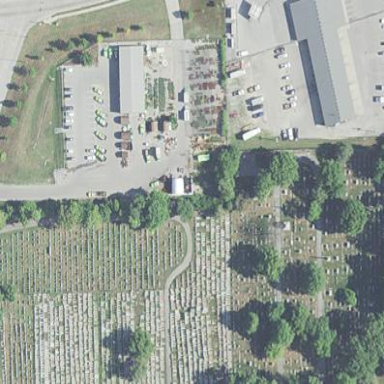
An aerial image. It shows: Graveyard.